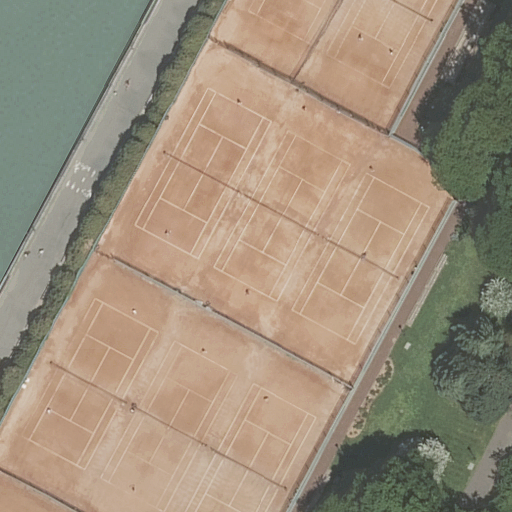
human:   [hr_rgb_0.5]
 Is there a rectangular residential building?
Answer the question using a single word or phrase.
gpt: no

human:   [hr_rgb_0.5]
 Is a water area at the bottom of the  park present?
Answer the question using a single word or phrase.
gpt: no

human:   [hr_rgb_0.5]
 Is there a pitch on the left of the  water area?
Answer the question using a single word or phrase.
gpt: no

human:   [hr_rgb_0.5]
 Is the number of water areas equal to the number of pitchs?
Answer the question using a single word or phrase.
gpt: no

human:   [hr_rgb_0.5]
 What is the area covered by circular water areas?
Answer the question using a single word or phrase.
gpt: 0m2

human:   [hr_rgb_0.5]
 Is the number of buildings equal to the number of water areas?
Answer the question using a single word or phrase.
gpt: no

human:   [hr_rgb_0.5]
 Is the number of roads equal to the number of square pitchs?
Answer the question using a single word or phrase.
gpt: no

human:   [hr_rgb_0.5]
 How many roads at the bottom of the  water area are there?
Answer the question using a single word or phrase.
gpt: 0

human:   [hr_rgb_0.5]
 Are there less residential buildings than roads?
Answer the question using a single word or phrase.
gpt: yes

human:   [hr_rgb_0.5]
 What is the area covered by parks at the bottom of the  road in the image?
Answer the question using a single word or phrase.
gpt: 0m2

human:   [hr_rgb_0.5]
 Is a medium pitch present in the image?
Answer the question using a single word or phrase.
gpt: yes

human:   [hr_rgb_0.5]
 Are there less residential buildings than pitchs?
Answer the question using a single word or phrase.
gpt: yes

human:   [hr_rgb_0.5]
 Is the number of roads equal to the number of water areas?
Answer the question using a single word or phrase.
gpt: yes

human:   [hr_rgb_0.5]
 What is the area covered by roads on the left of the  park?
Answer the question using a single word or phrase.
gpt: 0m2

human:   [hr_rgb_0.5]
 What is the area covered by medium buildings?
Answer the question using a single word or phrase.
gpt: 0m2

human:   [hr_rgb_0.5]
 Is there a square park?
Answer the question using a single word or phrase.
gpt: no

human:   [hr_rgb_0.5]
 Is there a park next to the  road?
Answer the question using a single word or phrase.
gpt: yes

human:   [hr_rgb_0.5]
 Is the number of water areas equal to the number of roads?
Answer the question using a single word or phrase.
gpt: yes

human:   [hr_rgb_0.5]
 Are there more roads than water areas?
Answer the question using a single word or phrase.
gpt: no

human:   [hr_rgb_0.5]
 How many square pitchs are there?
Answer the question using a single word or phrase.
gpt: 0

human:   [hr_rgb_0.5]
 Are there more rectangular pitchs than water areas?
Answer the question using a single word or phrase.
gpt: yes

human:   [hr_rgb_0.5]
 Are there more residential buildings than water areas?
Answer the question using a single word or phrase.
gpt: no

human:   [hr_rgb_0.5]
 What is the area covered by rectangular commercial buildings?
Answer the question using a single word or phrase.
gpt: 0m2

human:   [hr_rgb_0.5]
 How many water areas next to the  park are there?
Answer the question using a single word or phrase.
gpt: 1

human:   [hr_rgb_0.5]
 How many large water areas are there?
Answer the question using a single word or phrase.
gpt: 1

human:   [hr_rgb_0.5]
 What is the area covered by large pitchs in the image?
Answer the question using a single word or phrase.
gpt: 4982m2

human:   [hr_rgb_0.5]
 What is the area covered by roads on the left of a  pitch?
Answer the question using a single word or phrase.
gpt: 0m2

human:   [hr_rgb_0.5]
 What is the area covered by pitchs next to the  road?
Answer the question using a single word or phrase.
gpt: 5319m2

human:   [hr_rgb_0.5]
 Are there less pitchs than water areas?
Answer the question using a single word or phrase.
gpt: no

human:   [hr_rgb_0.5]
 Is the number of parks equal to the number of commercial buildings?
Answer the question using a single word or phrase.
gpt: no

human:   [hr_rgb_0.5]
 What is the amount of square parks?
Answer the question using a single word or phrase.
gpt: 0

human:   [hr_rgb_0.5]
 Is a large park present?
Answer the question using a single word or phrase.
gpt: yes

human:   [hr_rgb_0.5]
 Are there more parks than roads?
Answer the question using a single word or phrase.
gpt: no

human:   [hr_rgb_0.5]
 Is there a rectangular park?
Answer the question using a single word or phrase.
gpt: no

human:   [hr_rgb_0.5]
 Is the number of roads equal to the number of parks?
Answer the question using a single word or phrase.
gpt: yes

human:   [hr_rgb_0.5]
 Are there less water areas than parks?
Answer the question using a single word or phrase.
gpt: no